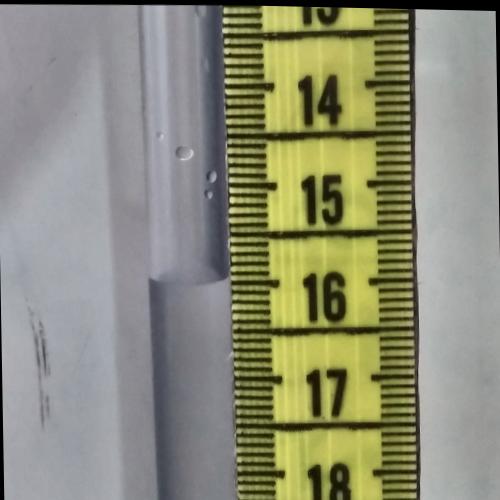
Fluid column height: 16.0 cm